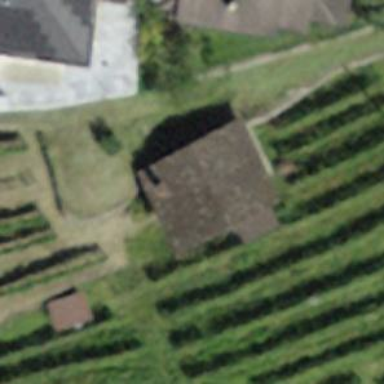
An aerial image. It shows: Hut.